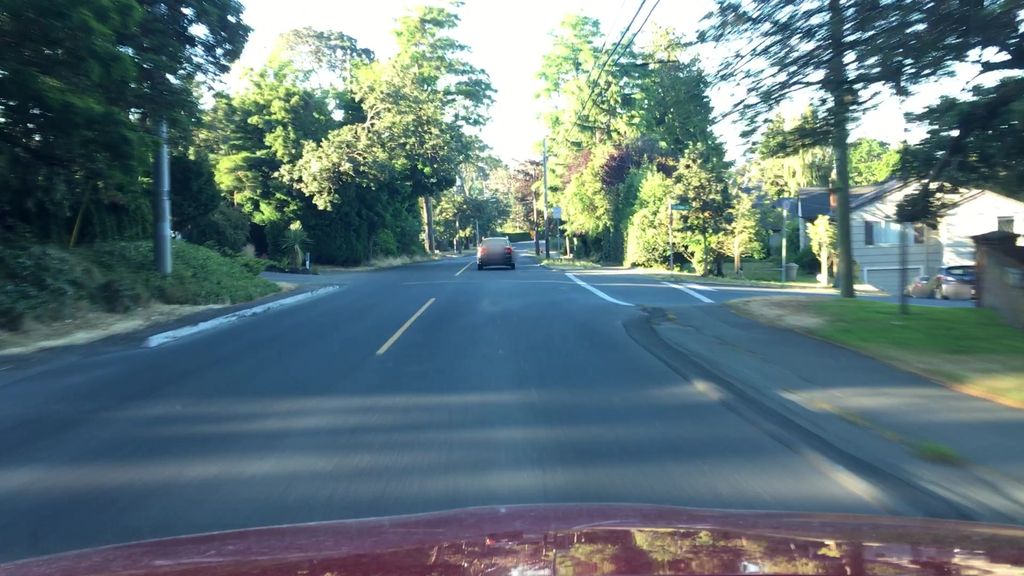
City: victoria